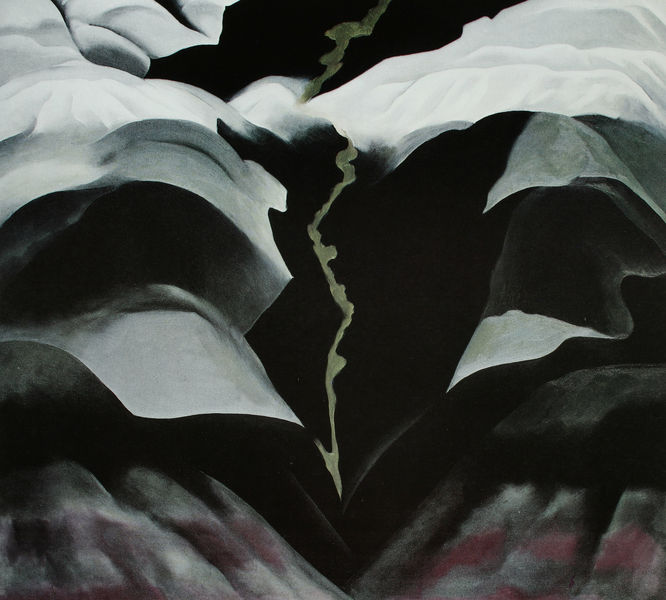
Titel: Black Place III
Künstler: Georgia O'Keeffe
Schlagwörter: gewitter, wasser, weiß, landschaft, grau, schwarz, eis, rot, blatt, rosa, abstrakt, modern, violett, symmetrie, surrealismus, foto, abgrund, senkrecht, blitz, schattenspiel, ebenen, riss, wölbungen, o'eeffe, eene, traumgebilde, zerrissenheit